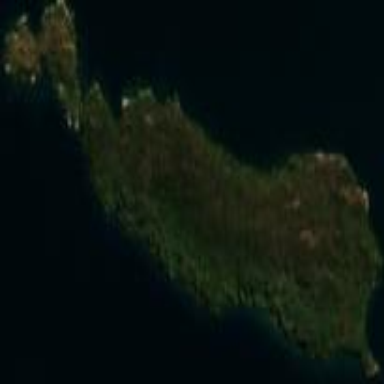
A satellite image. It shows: Image showing island.